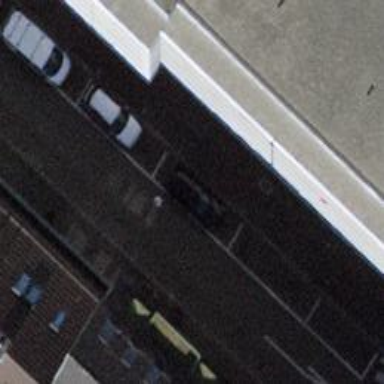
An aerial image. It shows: Parking lane area.